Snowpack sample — Snodgrass Mountain, Crested Butte, Colorado (2/4/25, 12:06 PM MST)
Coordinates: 38.923, -106.968
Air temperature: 35 °F
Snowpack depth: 80 cm
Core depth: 40 cm
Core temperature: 32 °F
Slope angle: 14°, slope face: 78°
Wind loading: low
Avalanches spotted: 0
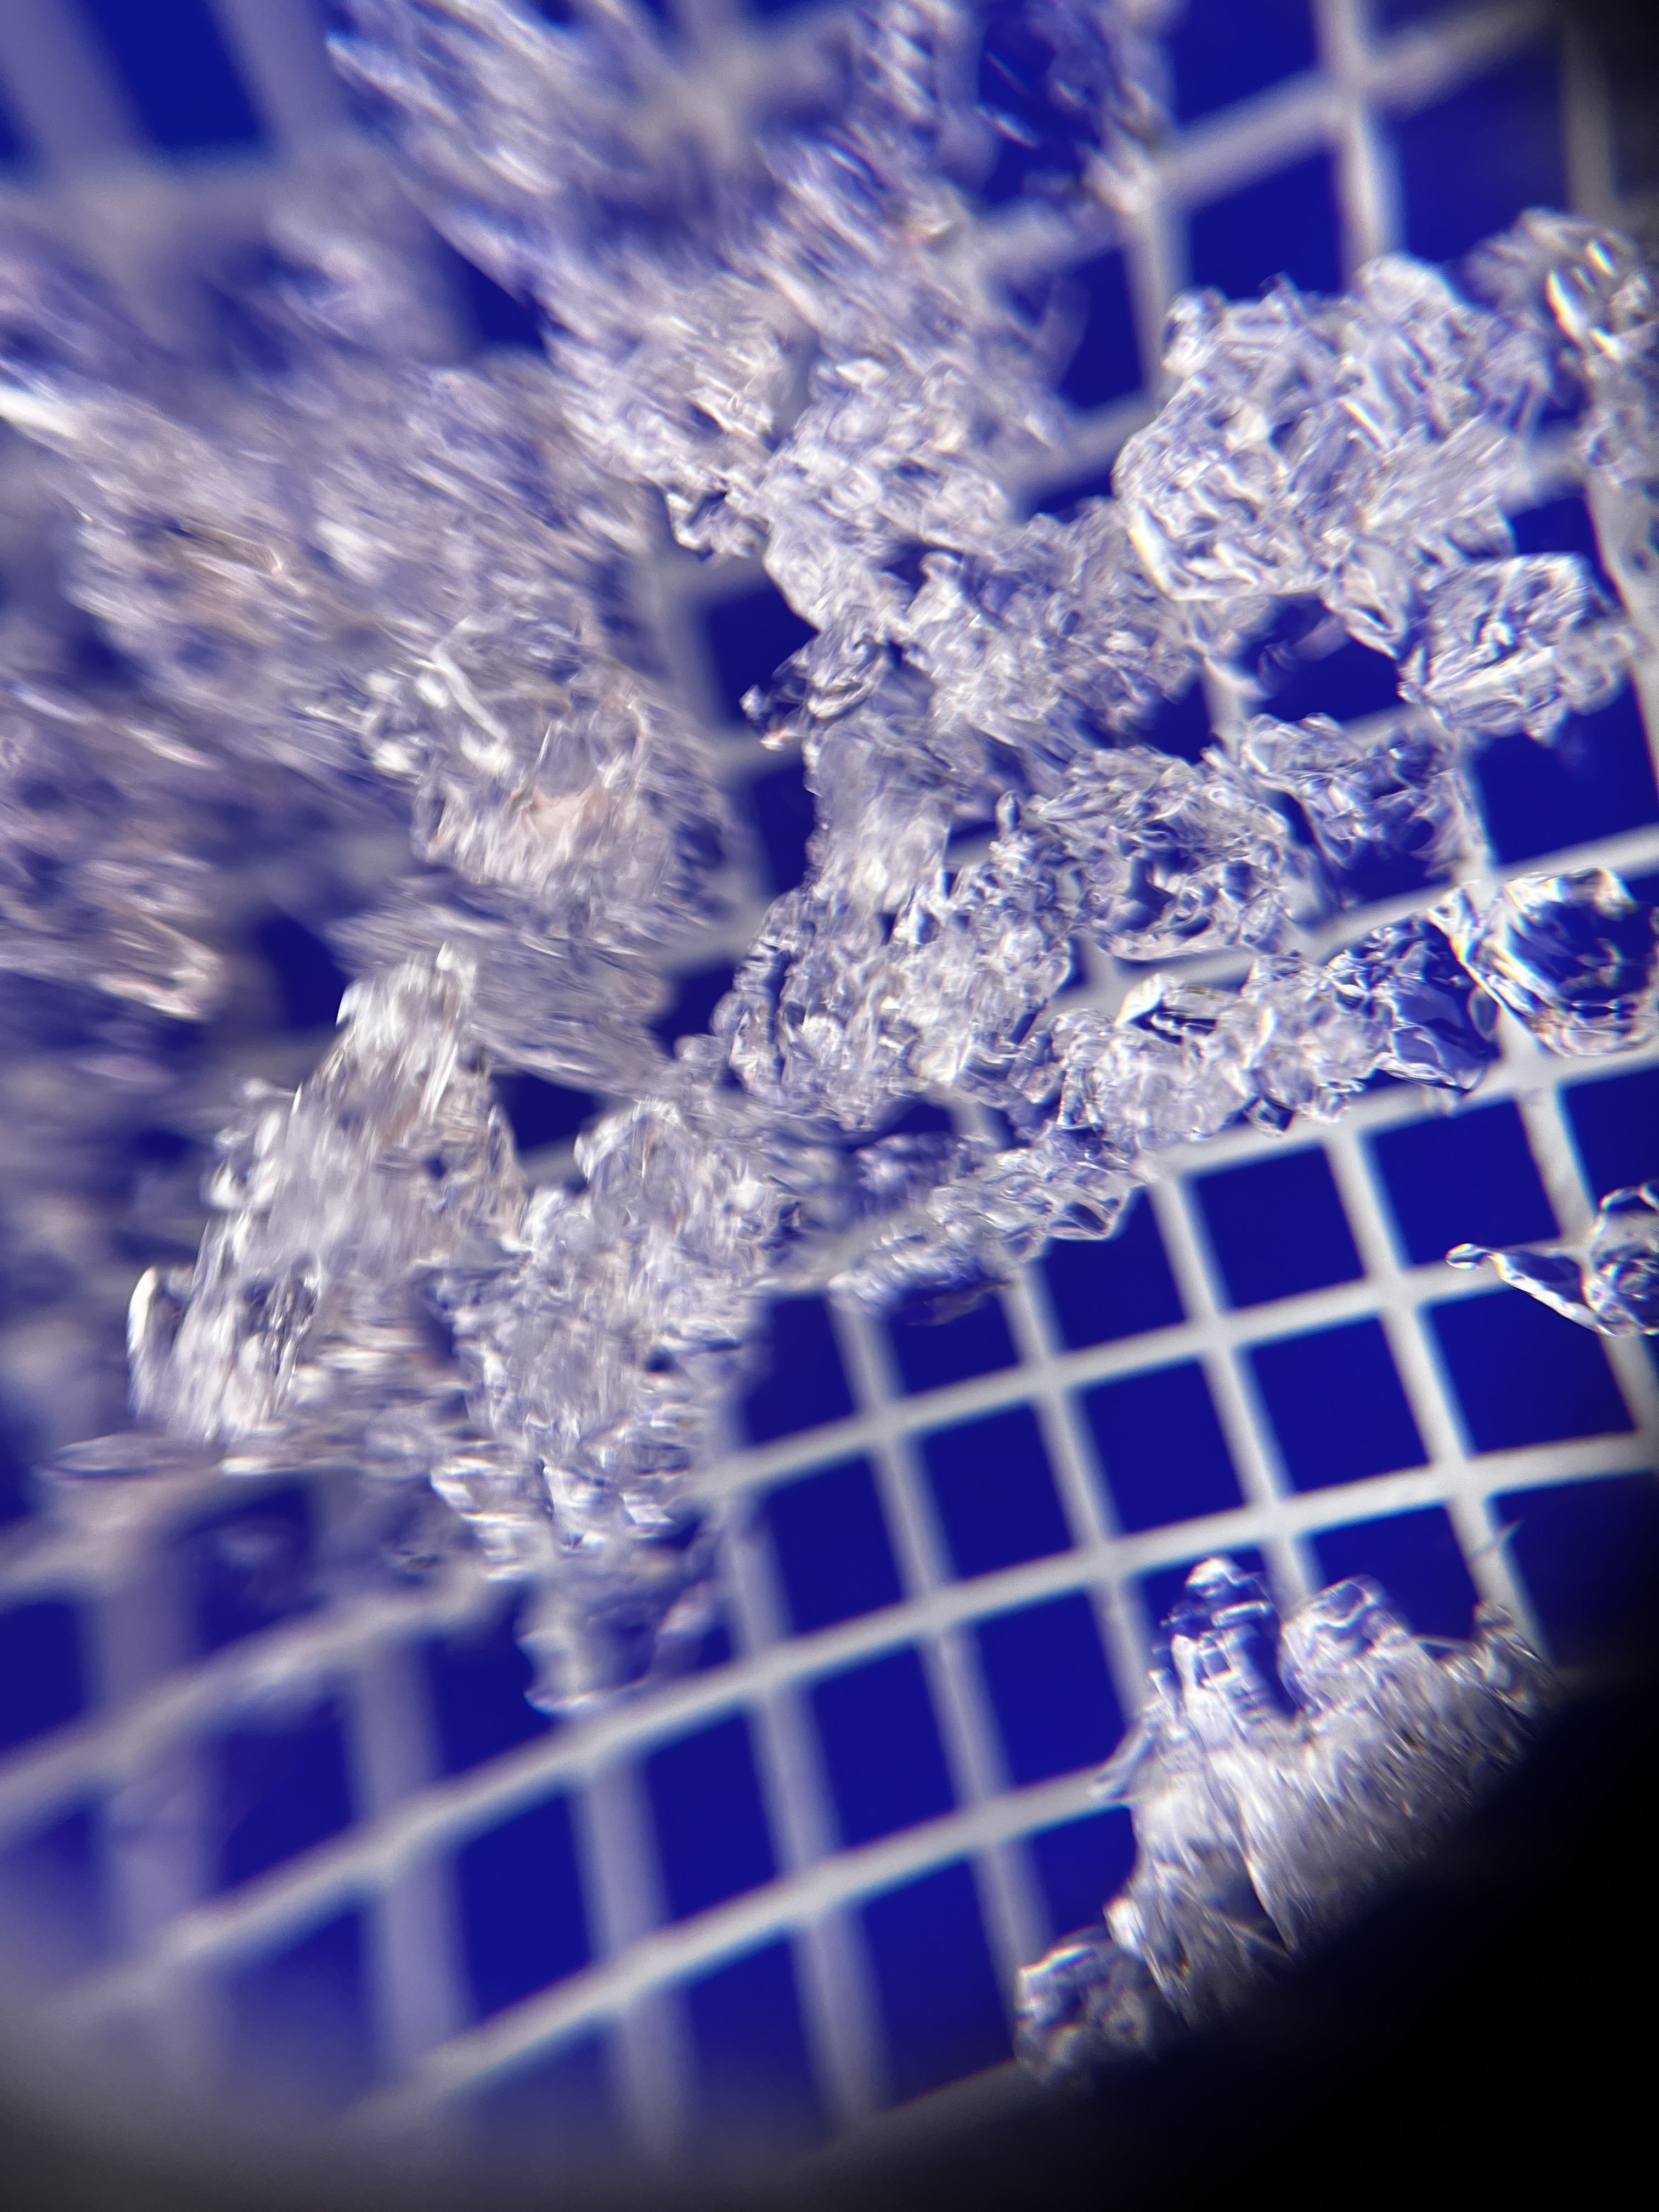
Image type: magnified_profile
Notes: No avalanches nearby, unusually warm weather for the last month reported by residents, Collected 25 yards from treeline